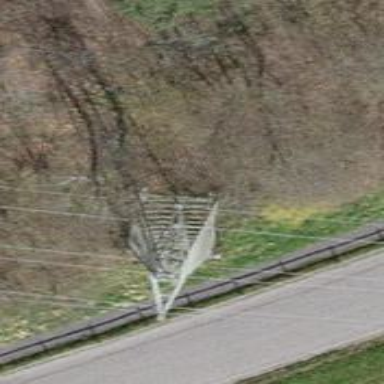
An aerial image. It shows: Lattice structure tower used for power transmission.